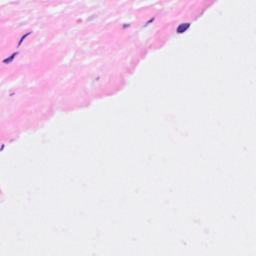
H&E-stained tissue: Breast